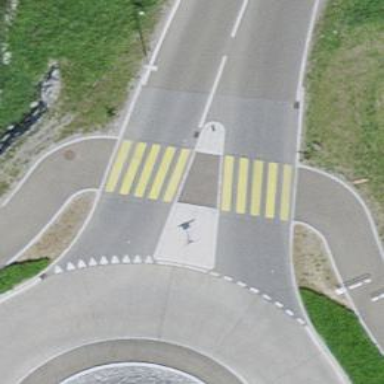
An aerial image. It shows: Uncontrolled crossing with zebra marking and island.